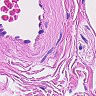
Metastatic tissue present: no